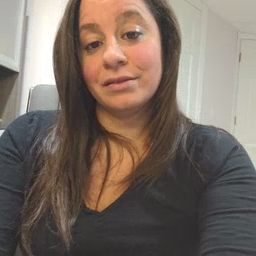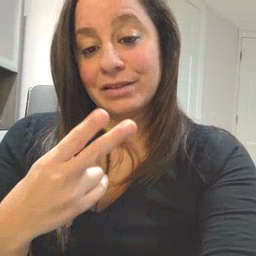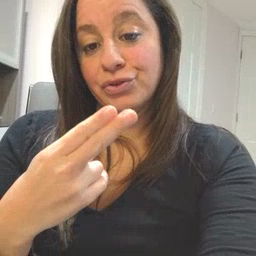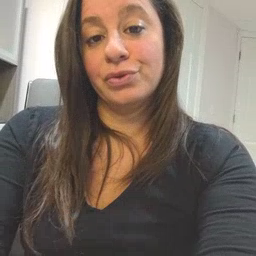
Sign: scissors